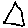
Label: triangle